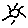
Label: sun